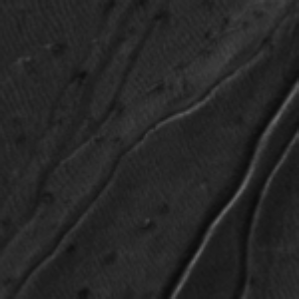
Label: frost